Question: How can I create a Windows Explorer command bar tool that takes a dynamic
string?
I already know how to add my tool to the command bar and execute the command on click.

But I need a toolbar like the second one after .
I need that when I click to the file name of my tool be like or .
Does anyone have an idea about how to do that?
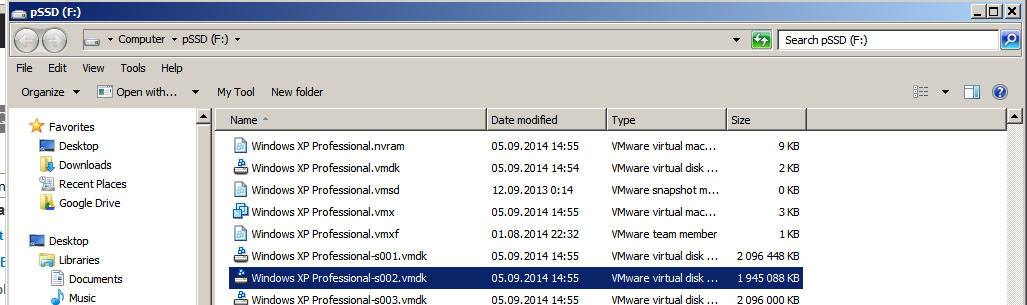
Answer: 1) Create a shell extension. Your shell extension must implement IInitializeCommand, IObjectWithSite, IObjectWithSelection, IExplorerCommand and IExplorerCommandState.
2) Register your shell extension:
'''
[HKEY_LOCAL_MACHINE\SOFTWARE\Microsoft\Windows\CurrentVersion\Explorer\CommandStore\shell\YourCommandID]
@=YourTopCommandCaption
ExplorerCommandHandler=YourCLSID
[HKEY_LOCAL_MACHINE\SOFTWARE\Microsoft\Windows\CurrentVersion\Explorer\FolderTypes\{5c4f28b5-f869-4e84-8e60-f11db97c5cc7}\TasksItemsSelected]
@=YourCommandID
'''
If default value of TasksItemsSelected key is not empty you MUST add new string to old! For example prev value is Windows.copy the new must be Windows.copy;YourCommandID
{5c4f28b5-f869-4e84-8e60-f11db97c5cc7} is FOLDERTYPEID_Generic.
3) IExplorerCommand.GetFlags must return ECF_HASSUBCOMMANDS or ECF_ISDROPDOWN
4) IExplorerCommand.EnumSubCommands must return object implements IEnumExplorerCommand
5) IEnumExplorerCommand.Next must return object implements IExplorerCommand, IObjectWithSite and IObjectWithSelection. Every object is a single command of sub menu.
It works only on Win7.